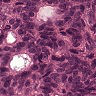
Metastatic tissue present: yes